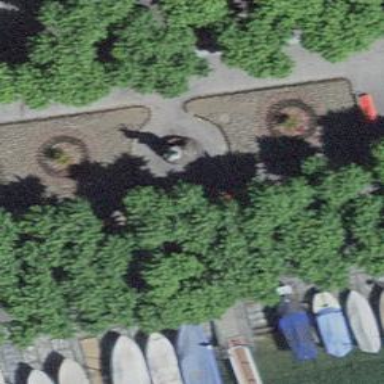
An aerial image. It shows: Historical memorial featuring statue.